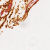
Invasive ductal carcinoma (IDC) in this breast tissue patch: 0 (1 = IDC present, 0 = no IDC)